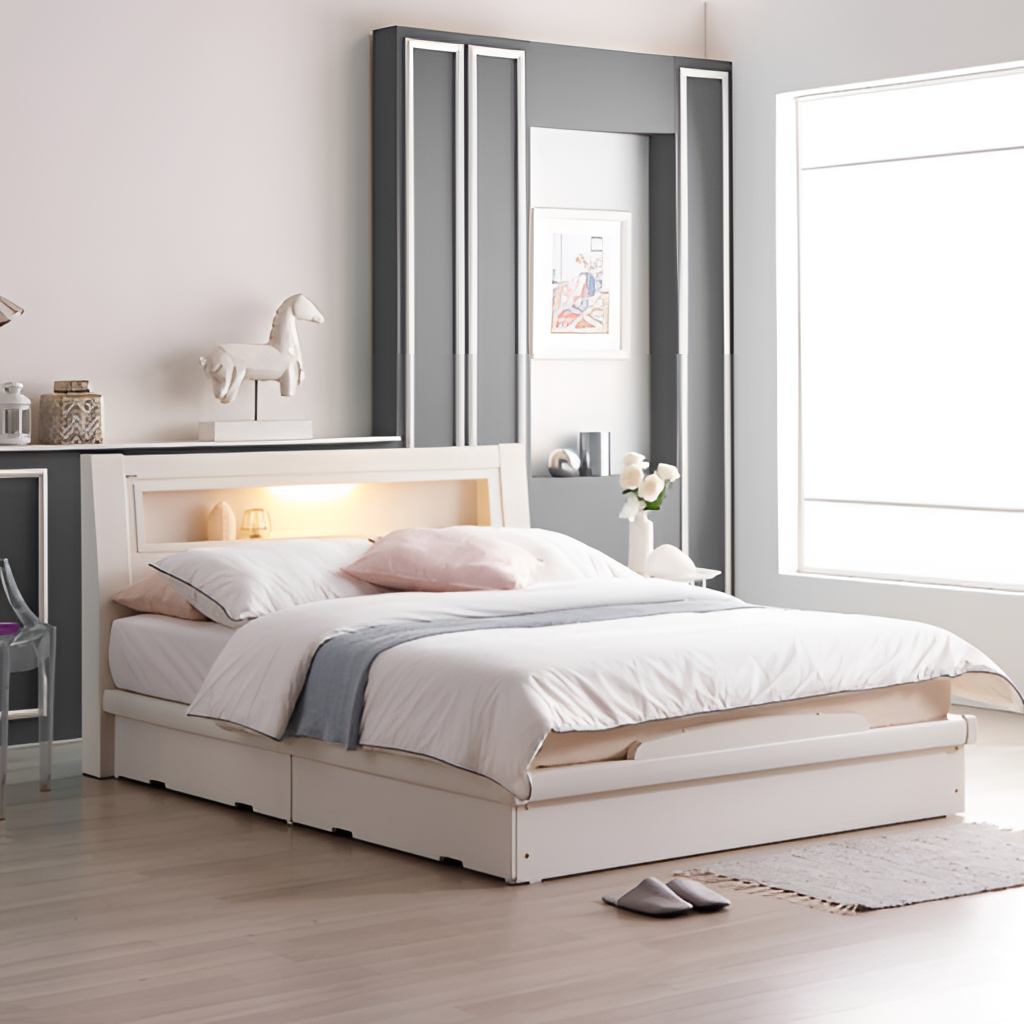
bedroom, white wood illuminated headboard bed, modern, white paint wallpaper, with solid pattern, wood flooring, with plank pattern